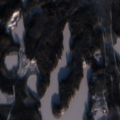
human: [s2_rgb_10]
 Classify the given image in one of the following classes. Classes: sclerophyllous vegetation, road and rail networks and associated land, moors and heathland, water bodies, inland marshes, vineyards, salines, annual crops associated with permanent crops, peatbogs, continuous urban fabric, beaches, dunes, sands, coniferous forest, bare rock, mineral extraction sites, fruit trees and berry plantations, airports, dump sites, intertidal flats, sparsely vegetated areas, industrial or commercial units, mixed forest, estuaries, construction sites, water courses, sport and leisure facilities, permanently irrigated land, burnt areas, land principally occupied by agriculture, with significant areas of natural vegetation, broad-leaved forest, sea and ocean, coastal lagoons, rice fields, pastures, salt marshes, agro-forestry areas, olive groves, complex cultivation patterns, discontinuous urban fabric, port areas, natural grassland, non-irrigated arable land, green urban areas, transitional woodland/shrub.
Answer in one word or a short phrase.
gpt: broad-leaved forest, coniferous forest, mixed forest, transitional woodland/shrub, water bodies